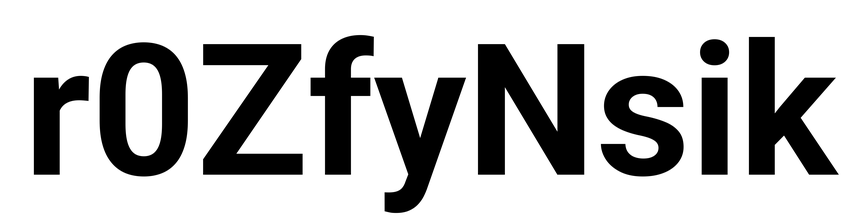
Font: Roboto_Bold